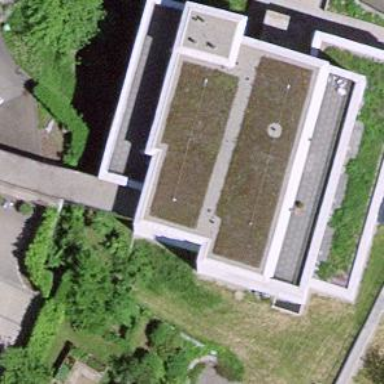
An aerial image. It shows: Clinic building.